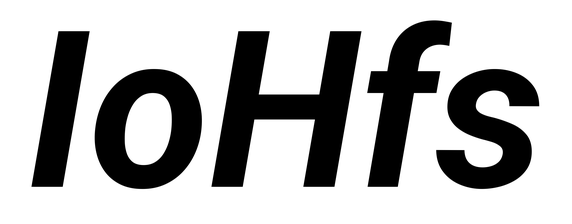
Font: Roboto-Italic_Bold_Italic